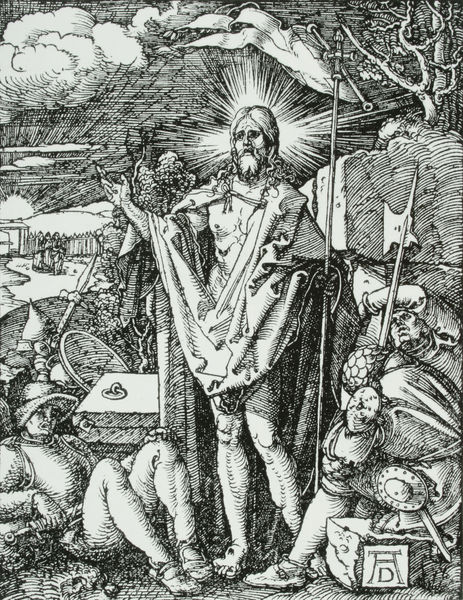
Titel: Kleine Passion - Die Auferstehung
Künstler: Albrecht Dürer
Standort: viele Standorte
Institution: Seriendruck
Schlagwörter: baum, berg, hand, himmel, kampf, kämpfer, mann, schlaf, umhang, weiß, wolken, bäume, frauen, landschaft, menschen, stadt, grau, männer, nacht, schwarz, zeichnung, tuch, weg, wolke, zaun, malerei, bibel, falten, gesicht, johannes, kleidung, mensch, stehen, stein, steine, tod, tot, signatur, wache, dämmerung, hügel, morgen, sonnenaufgang, sonne, figur, gewand, haare, mantel, personen, höhle, krone, renaissance, wald, engel, deutschland, holzschnitt, papier, liegen, schlafen, schlafende, haltung, schuhe, stab, fahne, flagge, fels, dorf, graphik, sonnenuntergang, linien, erhaben, krieg, schlacht, lanze, soldaten, sandalen, schild, truhe, fuss, kreuz, strahlen, druck, lithographie, schnitt, schwarz-weiß, initialen, monogramm, schraffur, radierung, stich, waffen, soldat, waffe, strahl, bleistift, kiste, friedhof, helm, ritter, rüstung, tinte, ganzfigur, römer, schein, gestus, heiligenschein, nimbus, christus, grab, jesus, ostern, wunden, wundmal, wundmale, axt, religiös, segen, sonnenstrahlen, hellebarde, wächter, erscheinung, heiliger, speer, speere, dürer, erleuchtung, block, heilig, maria, kupferstich, heiland, maria magdalena, wachen, christentum, druch, auferstehung, judentum, verkündigung, nürnberg, salben, morgengrauen, oel, schilde, flage, tiefdruck, mächtig, jude, christ, kreuznimbus, schächer, albrecht, albrecht dürer, segensgestus, grabstein, auferstandener, kreuzstab, strahlenkranz, geand, alfred dürer, heiligenkranz, grabplatte, steinplatte, noli me tangere, lanzenstich, paulus, landsknechte, tiefdruckverfahren, auferstanden, auferstehung christi, alfred, ego, heilienschein, heiligschein, menshcne, noli, schlafeen, sonnensuafgang, sthen, tangere, gewher, kreuzfahne, 15, 1500, allmächtig